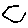
Label: hexagon